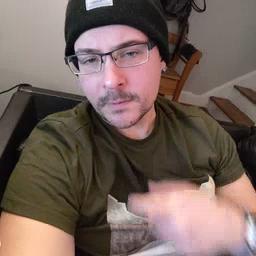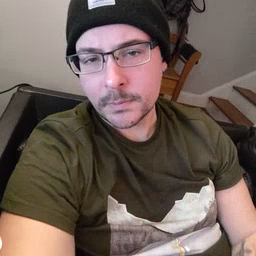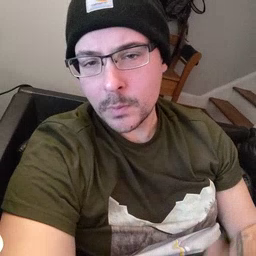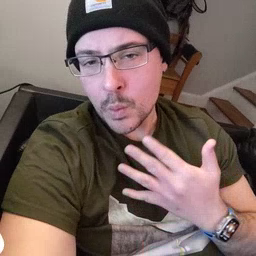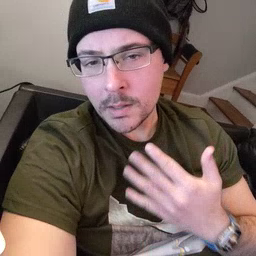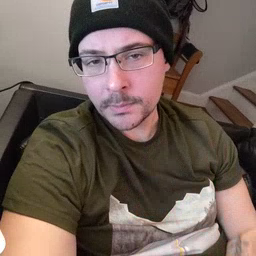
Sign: wait